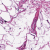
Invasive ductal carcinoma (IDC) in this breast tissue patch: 0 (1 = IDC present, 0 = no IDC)